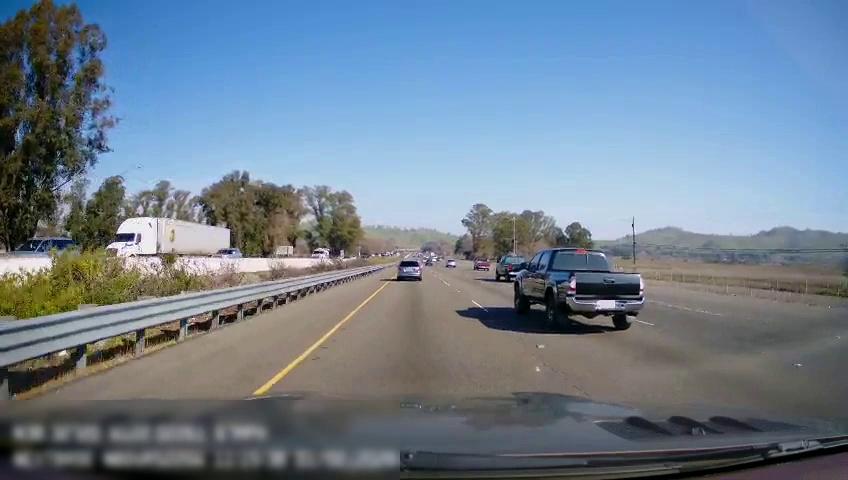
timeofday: Day
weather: Sunny
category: Drivable Space
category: Vehicles | SUV
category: Vehicles | Truck
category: Vehicles | SUV
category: Vehicles | Van
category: Vehicles | Truck
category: Vehicles | Truck
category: Vehicles | SUV
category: Vehicles | Truck
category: Vehicles | SUV
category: Lanes | Current Lane
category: Lanes | Current Lane
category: Lanes | Alternate Lane
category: Lanes | Alternate Lane